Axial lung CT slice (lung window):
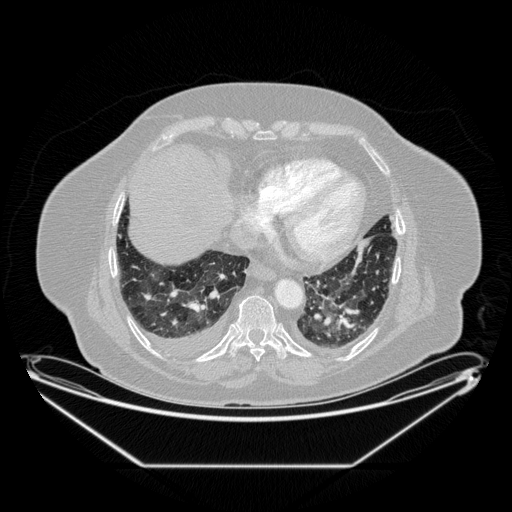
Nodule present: no